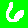
Digit: 6